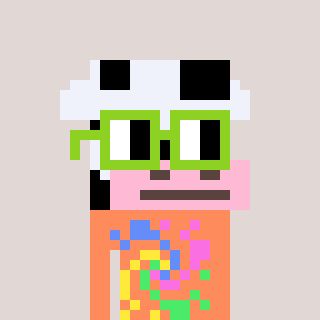
a pixel art character with square light green glasses, a cow-shaped head and a peachy-colored body on a warm background